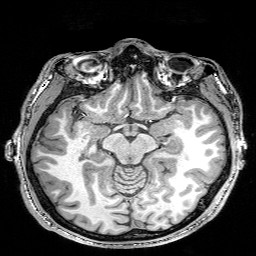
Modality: T1w
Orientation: coronal
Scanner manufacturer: siemens
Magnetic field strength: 3 T
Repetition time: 0.02 s
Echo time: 0.005 s